Interaction volume radius: 5 \u00c5
Interaction volume height: 40 \u00c5
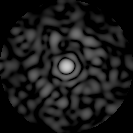
Disorder parameter: 0.8123